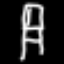
Label: chair